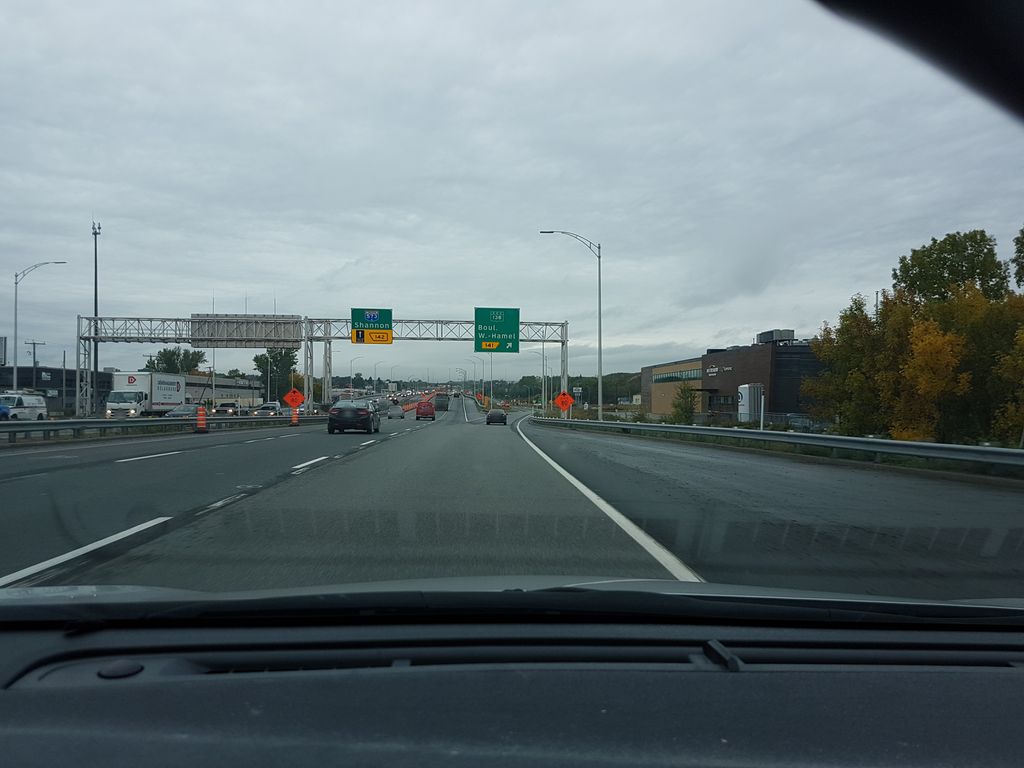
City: quebec_city